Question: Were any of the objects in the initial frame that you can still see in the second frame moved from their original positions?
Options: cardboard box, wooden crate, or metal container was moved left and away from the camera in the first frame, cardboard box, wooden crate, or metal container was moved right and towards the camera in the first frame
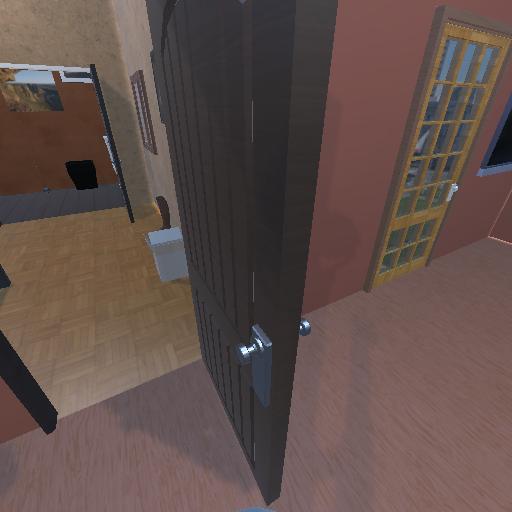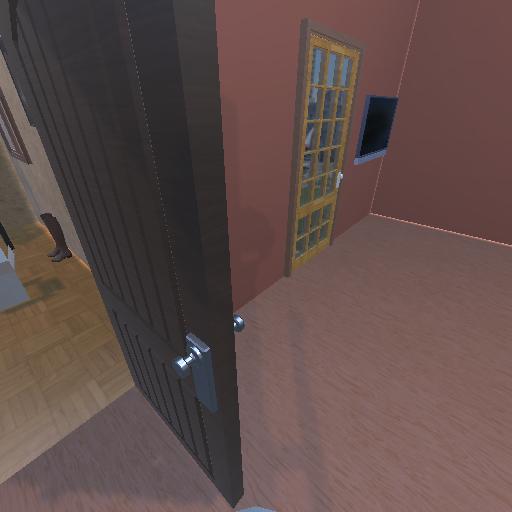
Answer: cardboard box, wooden crate, or metal container was moved left and away from the camera in the first frame